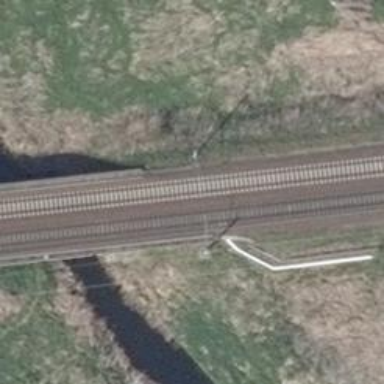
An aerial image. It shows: Railway track with contact line for electrification.